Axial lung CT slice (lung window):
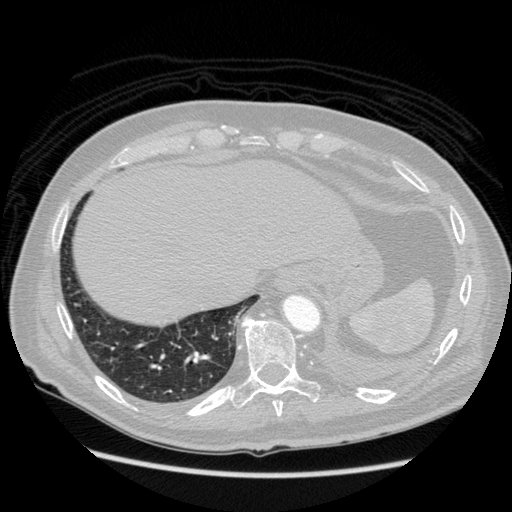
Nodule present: no